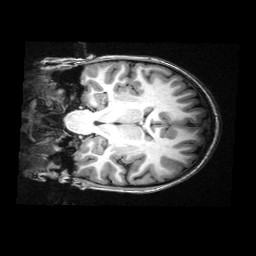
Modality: T1w
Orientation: coronal
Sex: female